Question: Where can I learn more about Conceptual Data Model? I have to create a schema based on the convention in the image below.

I don't understand the "bubble" (or relationship) between the two entities. What should be the name of a relationship (verb, nom, etc.)?
Is there books or websites which cover this data modelisation theory? What is the name of those diagram? I googled as much as I can around "Conceptual Data Model" and I didn't find anything similar to the image above.
Thanks for the help.
P.S. I will be using Open ModelSphere "Conceptual Data Model".
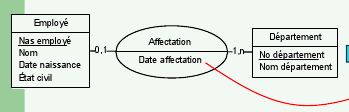
Answer: Try learning the Entity Relationship Model : <URL>
And also the Unified Modeling Language : <URL>
Here is one book by Korth: <URL> for starting DBMS. Have a look at the ER-Model chapter.
For UML have a look at : <URL>